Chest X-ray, PA view. Patient: 36 years old, sex F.
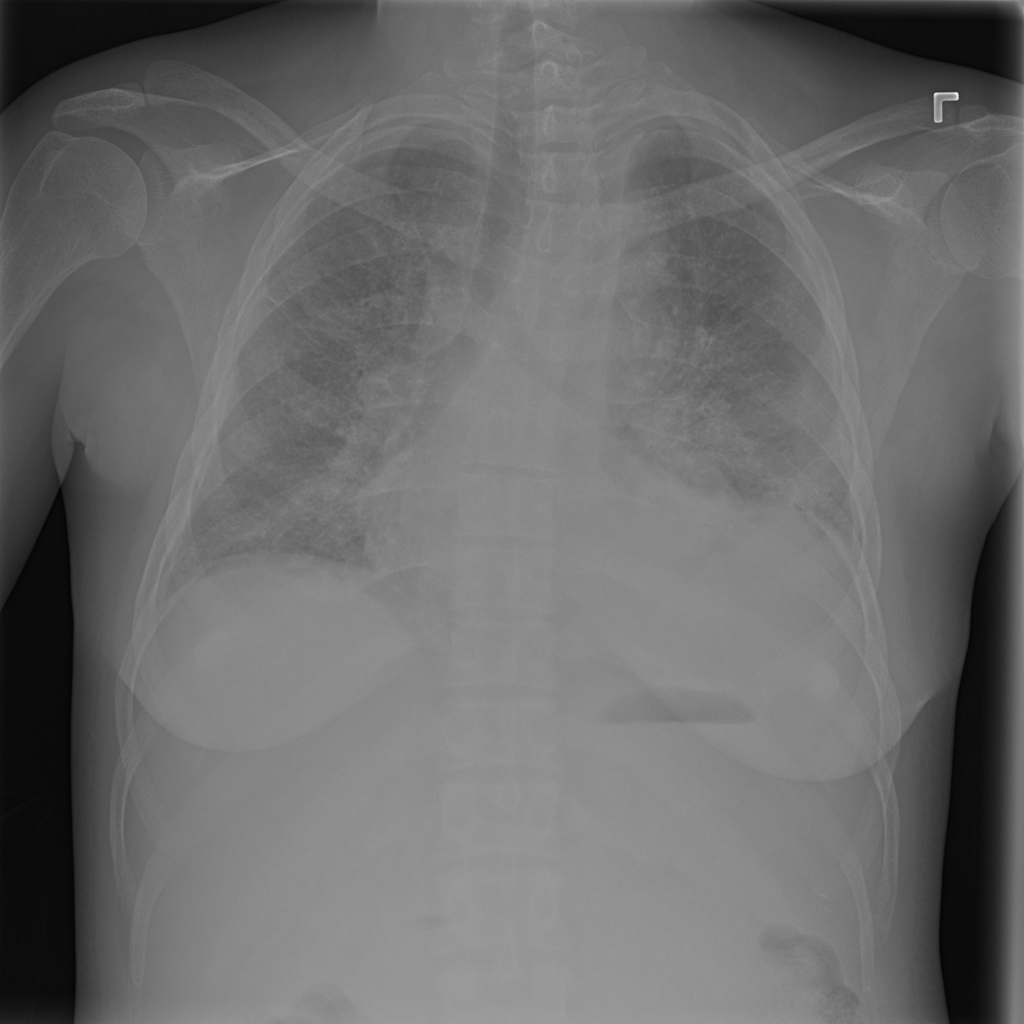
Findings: Edema, Effusion, Infiltration